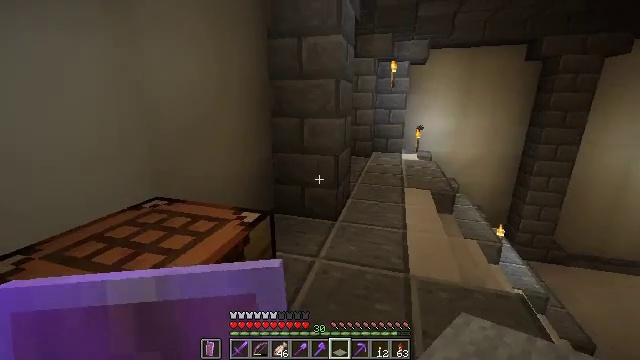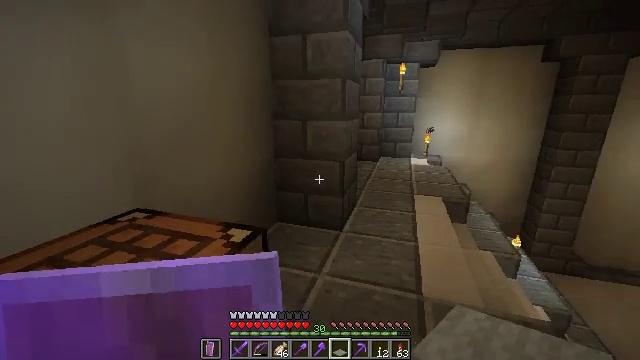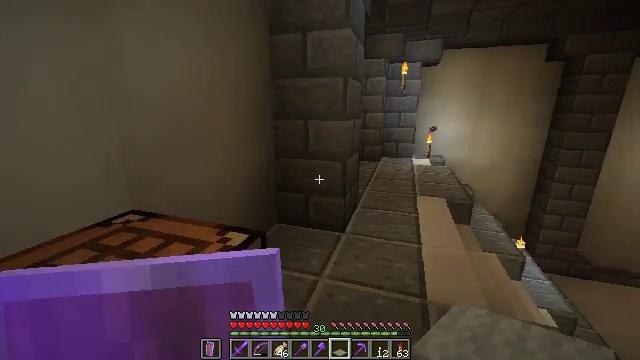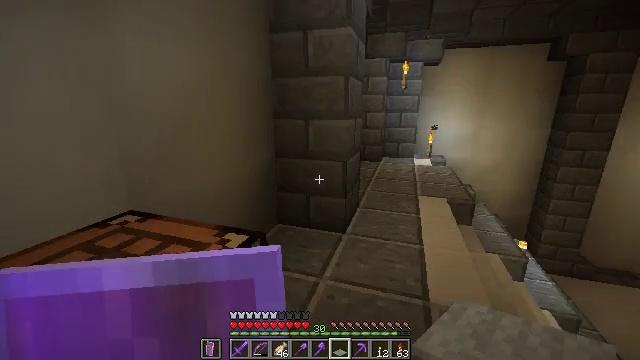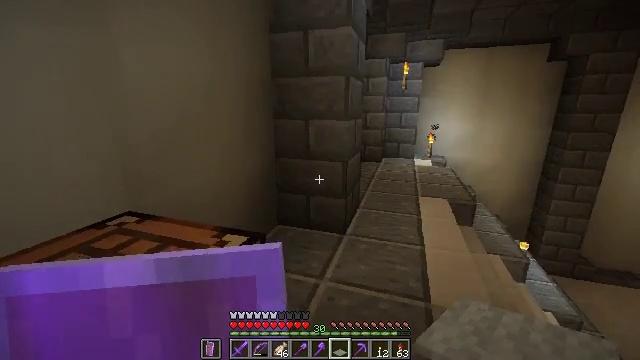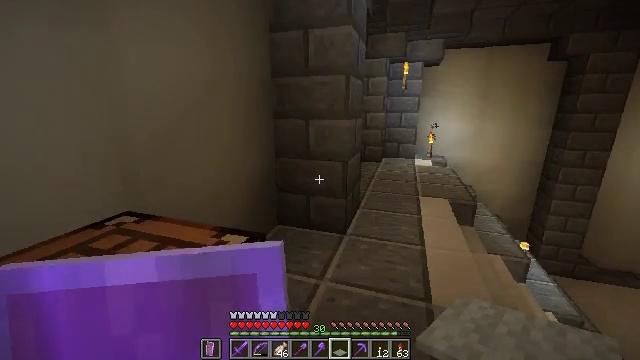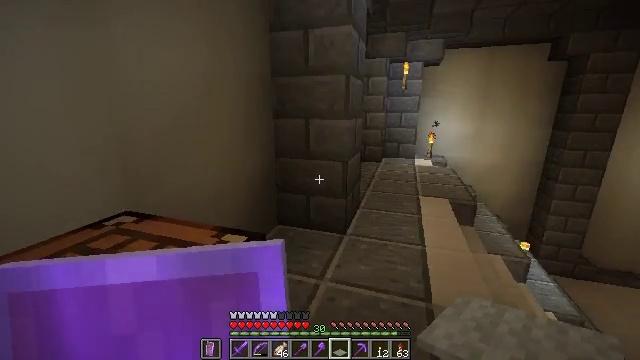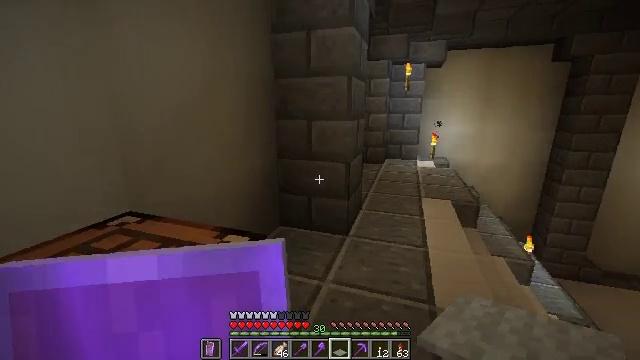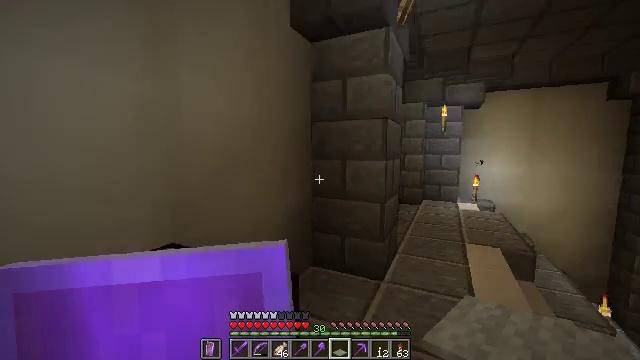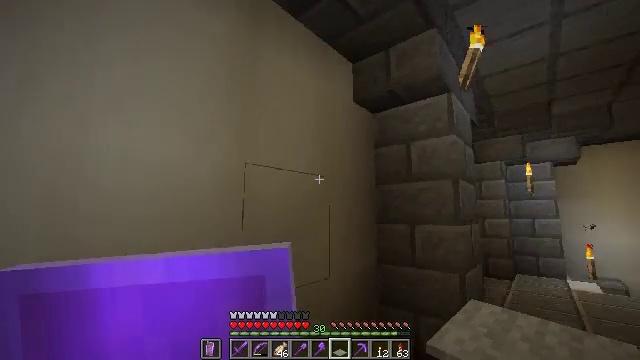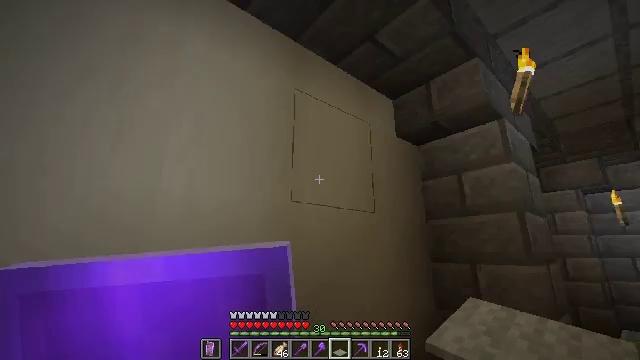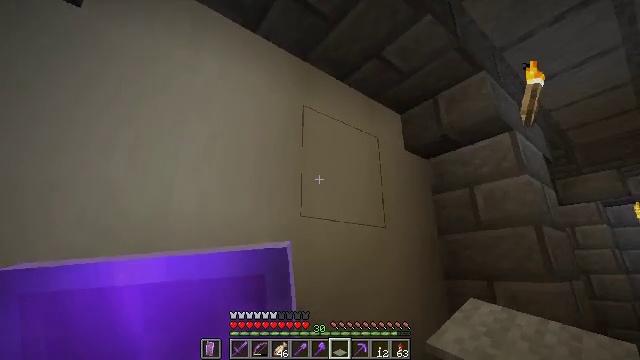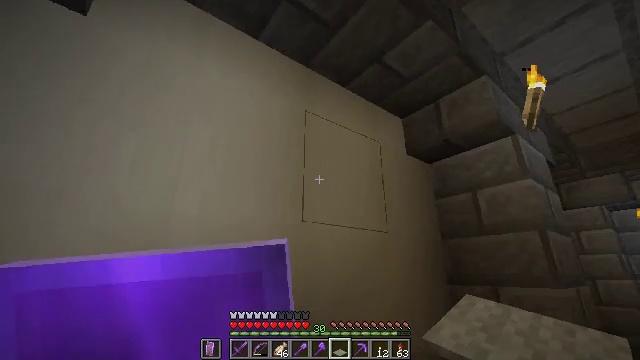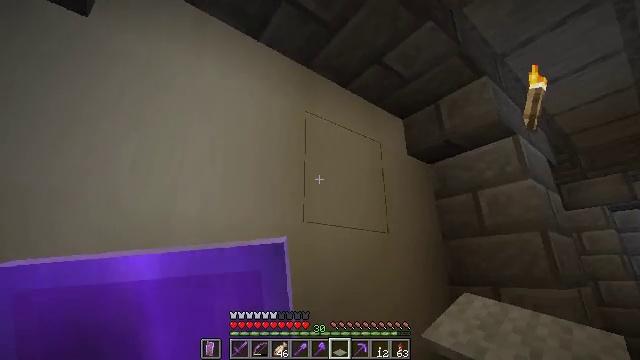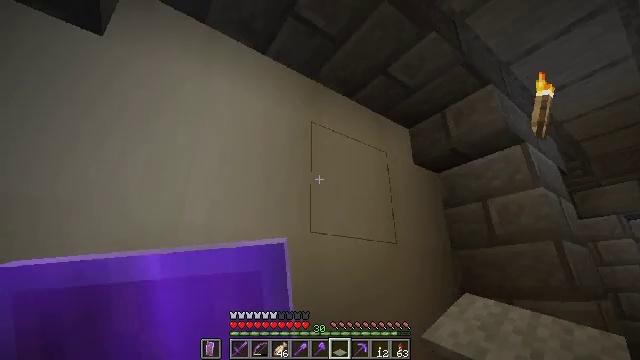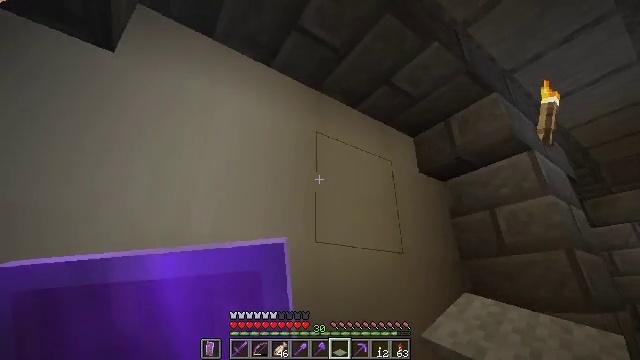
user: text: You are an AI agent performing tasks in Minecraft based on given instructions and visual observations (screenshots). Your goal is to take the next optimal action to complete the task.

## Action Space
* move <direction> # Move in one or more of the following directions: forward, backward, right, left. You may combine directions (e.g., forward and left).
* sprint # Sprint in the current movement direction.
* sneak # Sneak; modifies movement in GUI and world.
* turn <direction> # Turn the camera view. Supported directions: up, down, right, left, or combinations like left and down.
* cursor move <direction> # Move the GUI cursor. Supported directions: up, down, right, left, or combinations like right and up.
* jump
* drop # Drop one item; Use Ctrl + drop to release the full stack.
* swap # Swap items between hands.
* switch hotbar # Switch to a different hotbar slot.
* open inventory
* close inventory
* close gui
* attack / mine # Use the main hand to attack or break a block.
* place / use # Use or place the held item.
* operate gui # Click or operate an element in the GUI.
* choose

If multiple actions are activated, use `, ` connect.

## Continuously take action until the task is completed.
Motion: motion action
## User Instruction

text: Mine the quartz slab.
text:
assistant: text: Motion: turn left
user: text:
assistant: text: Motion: no_op
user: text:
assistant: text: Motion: no_op
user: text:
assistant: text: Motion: no_op
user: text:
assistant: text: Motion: no_op
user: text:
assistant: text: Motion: no_op
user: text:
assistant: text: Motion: no_op
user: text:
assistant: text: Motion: turn left and up
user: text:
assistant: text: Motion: turn left and up
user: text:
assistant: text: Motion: turn left and up
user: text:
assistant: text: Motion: turn left and up
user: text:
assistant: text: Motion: turn up
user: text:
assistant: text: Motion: no_op
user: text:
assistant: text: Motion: turn left and up
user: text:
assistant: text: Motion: turn left and up
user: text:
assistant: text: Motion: no_op
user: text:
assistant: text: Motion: move right
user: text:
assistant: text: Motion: move right, turn left and up
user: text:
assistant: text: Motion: move right, turn left and up
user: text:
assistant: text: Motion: move right, turn left and up
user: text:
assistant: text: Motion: turn left and down
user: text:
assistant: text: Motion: turn left and down
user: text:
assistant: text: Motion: turn left and down
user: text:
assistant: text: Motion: turn left and down
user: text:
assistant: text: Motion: turn left
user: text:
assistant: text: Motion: no_op
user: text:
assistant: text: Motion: no_op
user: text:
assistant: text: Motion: no_op
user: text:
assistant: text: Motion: no_op
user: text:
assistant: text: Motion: no_op